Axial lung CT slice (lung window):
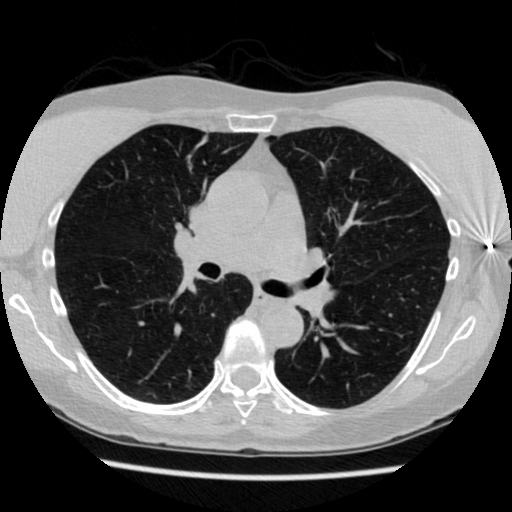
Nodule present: no